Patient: sex M, age 45
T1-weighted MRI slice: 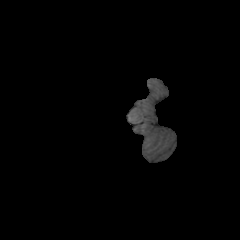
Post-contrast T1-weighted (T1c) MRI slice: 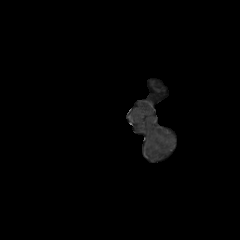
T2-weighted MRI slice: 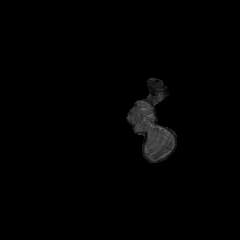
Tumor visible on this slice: no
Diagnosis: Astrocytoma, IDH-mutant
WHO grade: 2